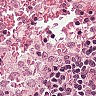
Metastatic tissue present: no